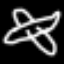
Label: airplane